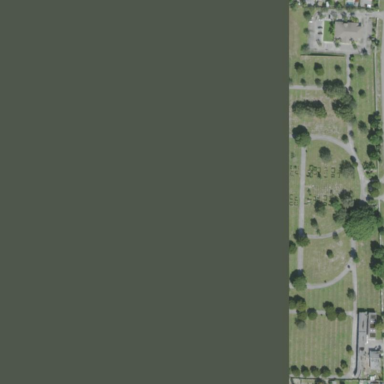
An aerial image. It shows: Cemetery.